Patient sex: M
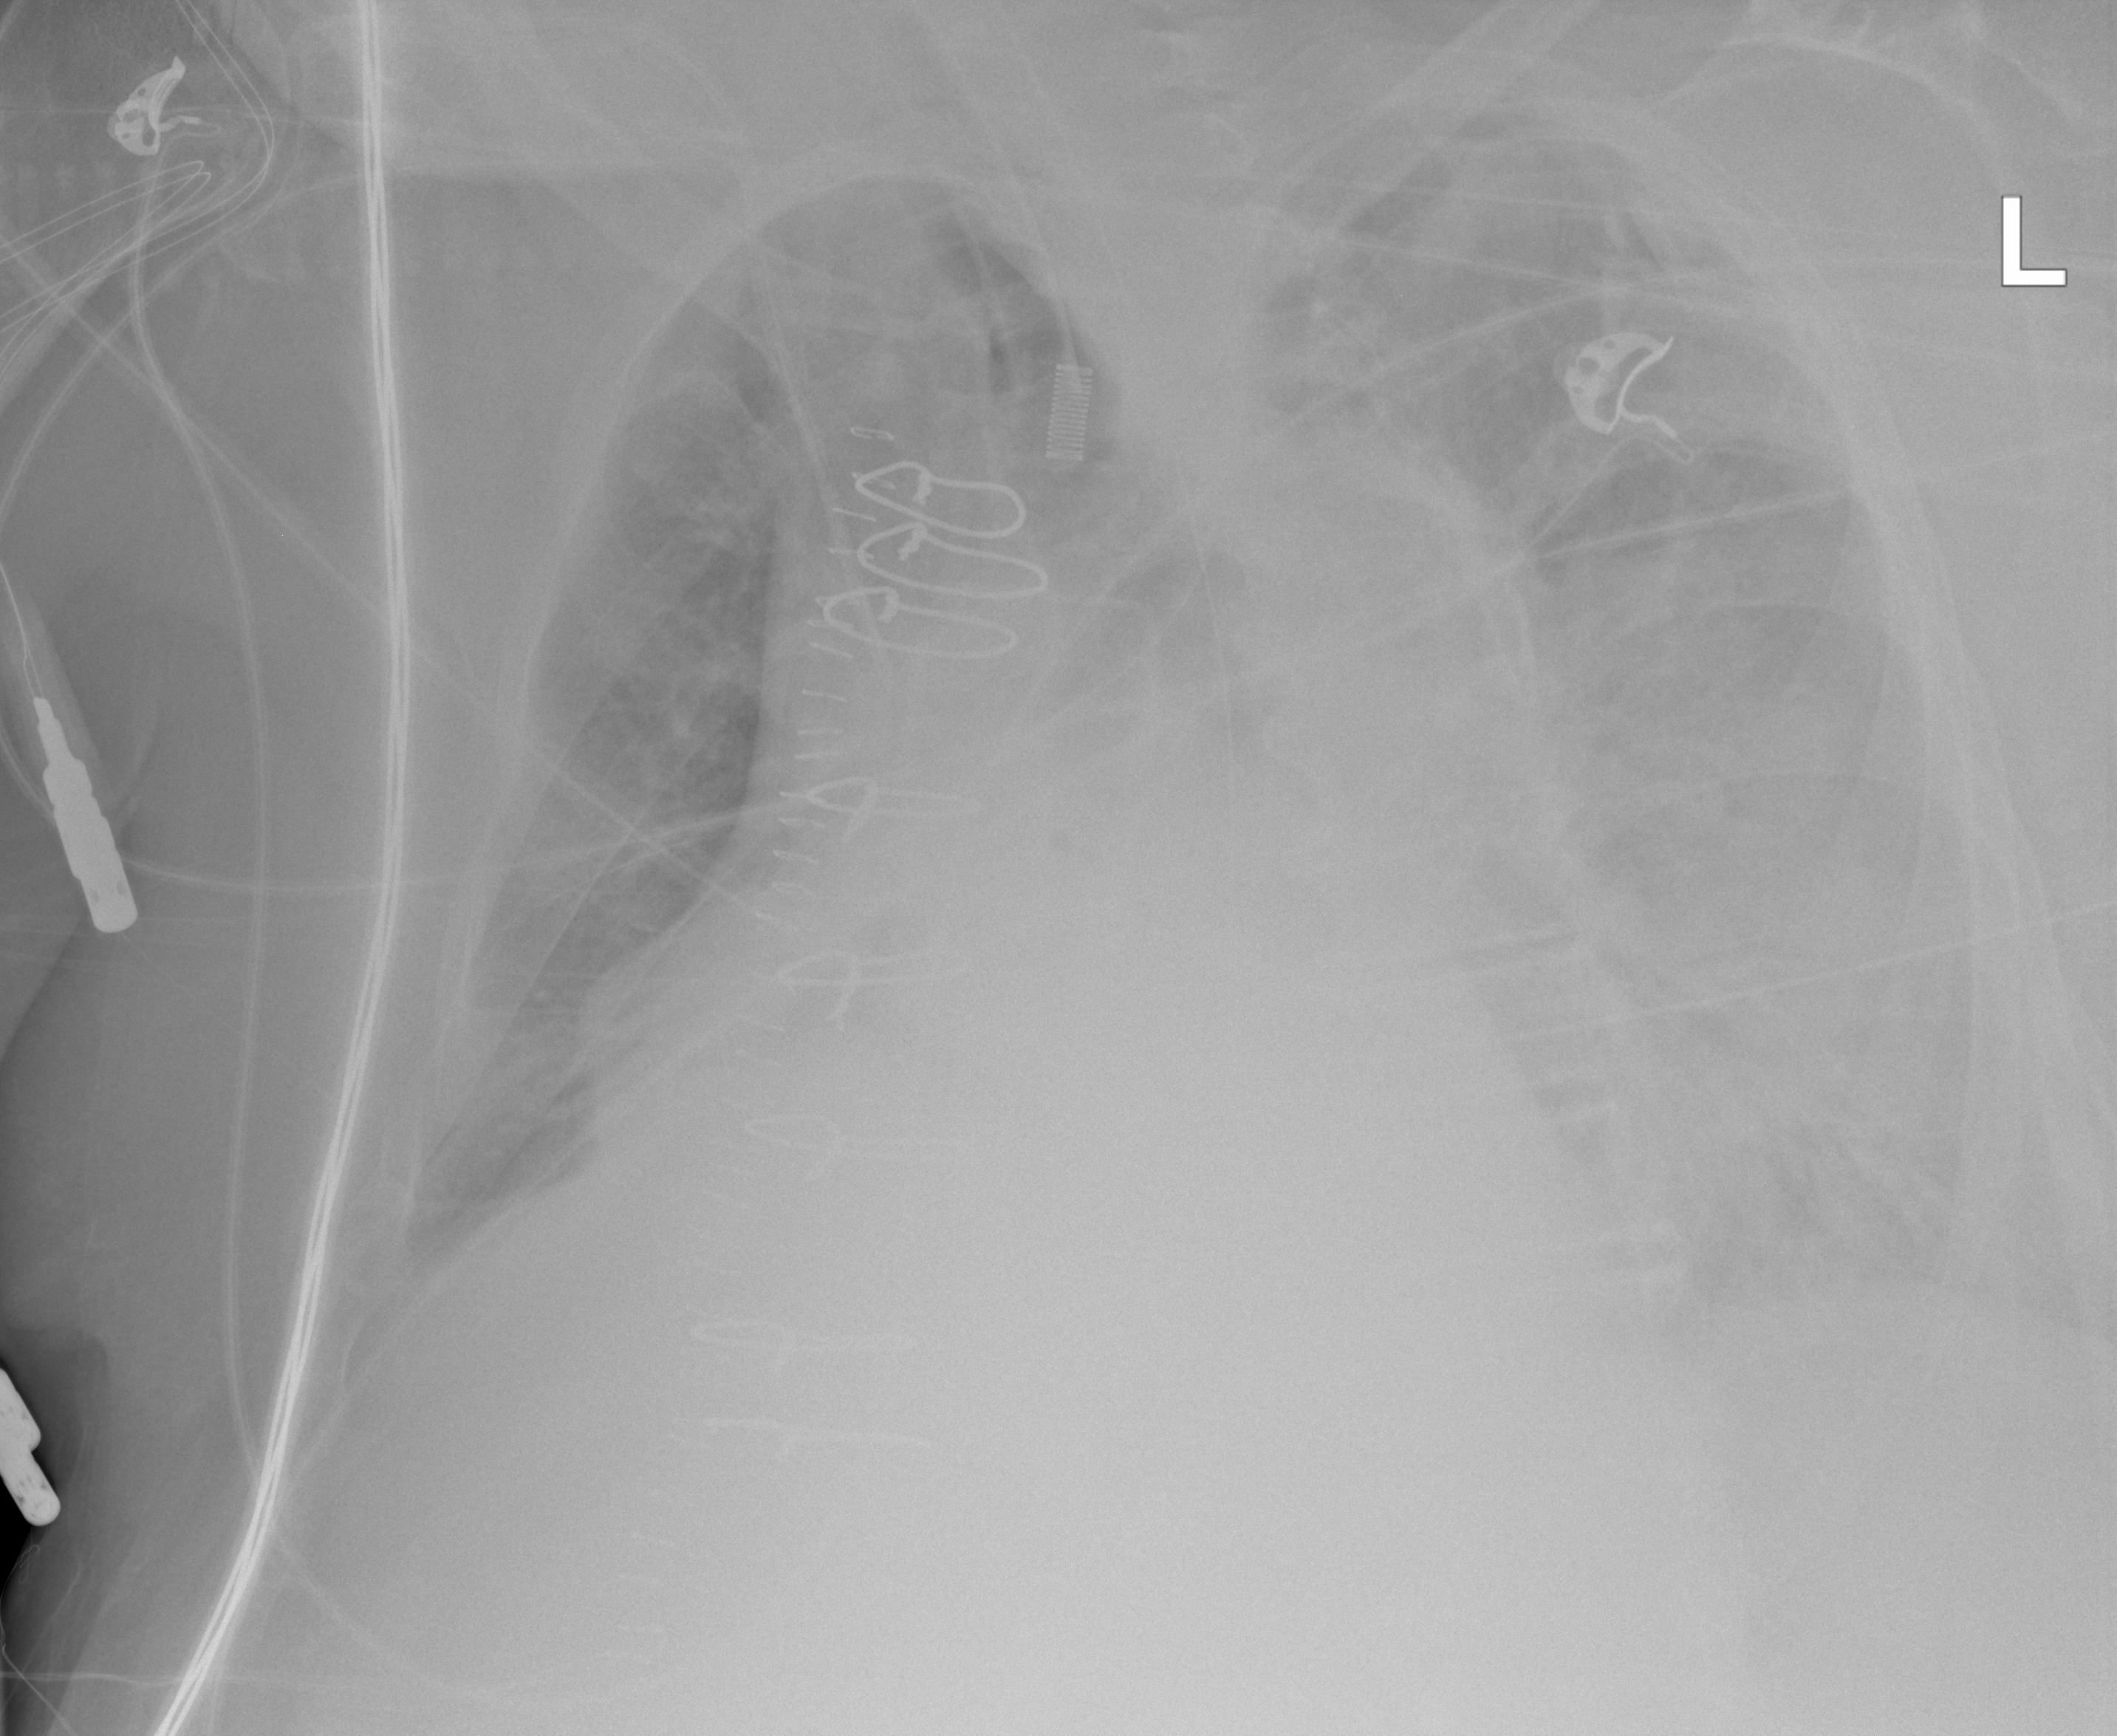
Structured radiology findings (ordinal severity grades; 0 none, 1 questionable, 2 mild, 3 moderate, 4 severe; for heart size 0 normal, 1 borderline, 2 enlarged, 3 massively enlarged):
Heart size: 2
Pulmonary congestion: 2
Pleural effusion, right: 2
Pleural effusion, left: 3
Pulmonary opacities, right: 0
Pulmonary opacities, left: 0
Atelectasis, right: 2
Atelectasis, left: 3